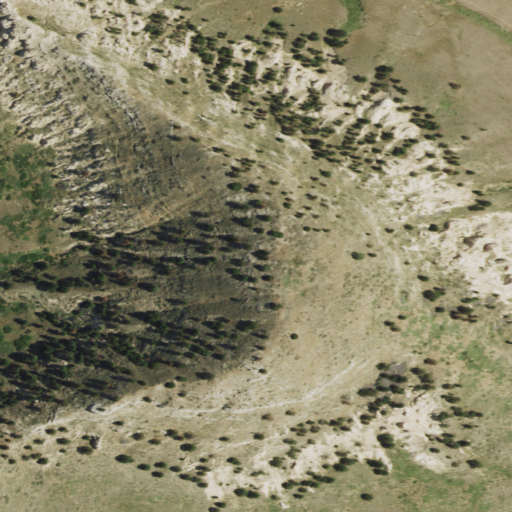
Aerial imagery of mountain in Nebraska named Bead Mountain containing grassland, evergreen forest, and barren land